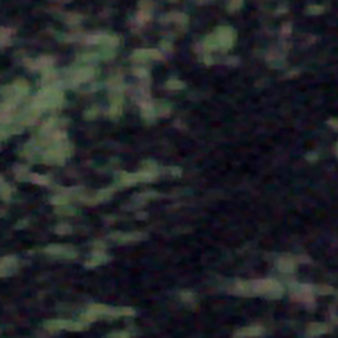
Label: other